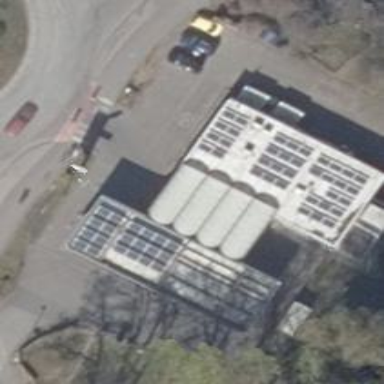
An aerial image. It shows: Fuel station that offers Compressed Natural Gas (CNG).